Question: > I am comparing two string by 'strcmp(1,2)' and i am getting "-1 " insted of 1 my code is below
'''
<?php
echo strcmp(1,2);
?>
'''
output:-1

please let me know why i am getting -1 for false and how to handle it ?
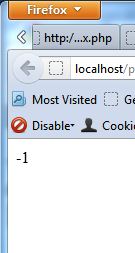
Answer: 1 is less than 2, strcmp is defined as returning:
> Returns < 0 if str1 is less than str2; > 0 if str1 is greater than
str2, and 0 if they are equal.
Thus the behaviour is expected.
---
Note the following caveat:
> If you rely on strcmp for safe string comparisons, both parameters
must be strings, the result is otherwise extremely unpredictable. For
instance you may get an unexpected 0, or return values of NULL, -2, 2,
3 and -3.
From a comment on the documentation page for <URL>.
---
PHP is full of this sort of unexpected behaviour. In your situation, I would ensure both arguments were cast as strings to avoid any confusion:
'''
$first = 1;
$second = 2;
echo strcmp((string)$first, (string)$second);
'''